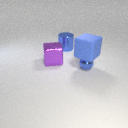
large blue rubber cube above small blue metal sphere